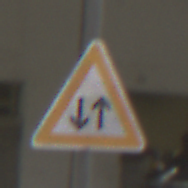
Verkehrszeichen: Gegenverkehr
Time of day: Midday
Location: Roofed (Urban)
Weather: Overcast
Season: NotSpecified
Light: Artificial